Interaction volume radius: 10 \u00c5
Interaction volume height: 15 \u00c5
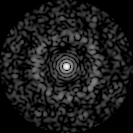
Disorder parameter: 0.8345